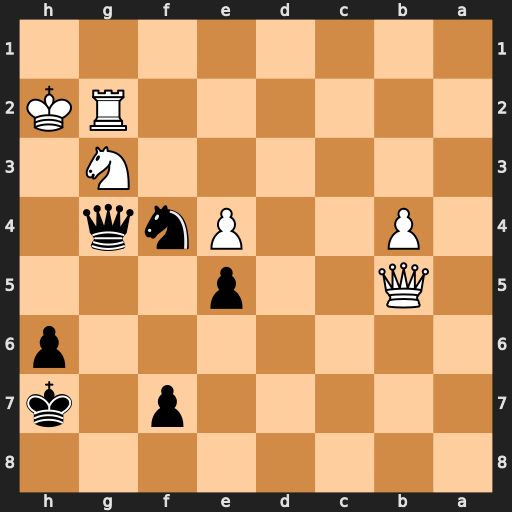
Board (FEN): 8/5p1k/7p/1Q2p3/1P2Pnq1/6N1/6RK/8
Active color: b
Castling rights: -
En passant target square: -
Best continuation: Qh3+ Kg1 Qxg2#